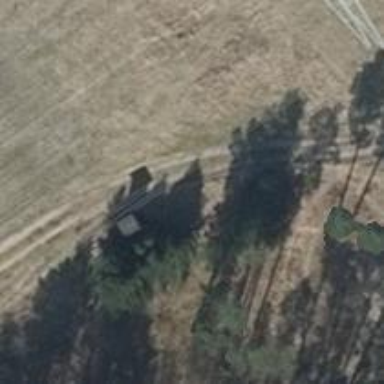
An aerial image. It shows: Hunting stand.